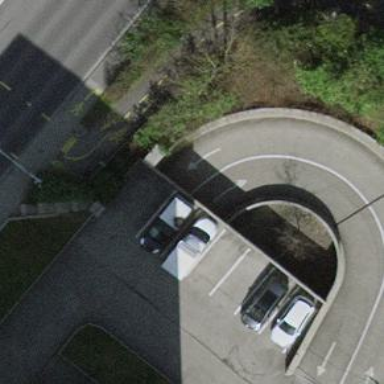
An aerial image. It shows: Parking entrance.